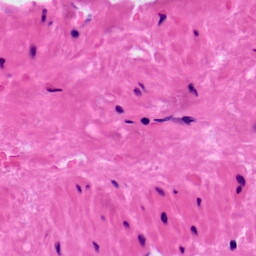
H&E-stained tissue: Prostate